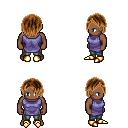
a pixel art fantasy rpg character, male body template, human, dark skin, chain tabard jacket, teal pants, brown bangs hairstyle, gold boots, four views (front, back, left, right), 2x2 character sprite sheet, small pixel art, hard edges, no anti-aliasing